Question: We are developing an application which uses google plus share's sdk 1.7.1 .It was working fine until we changed the bundle-id in console of google Developers.So we create a new client-id,the it started giving an error 500 in safari after loging in succesfully just before redirecting to the app.we have checked the schema which is correct.This issue does not occurs every time.

We have also set the Url Types both identifier and schema correctly.
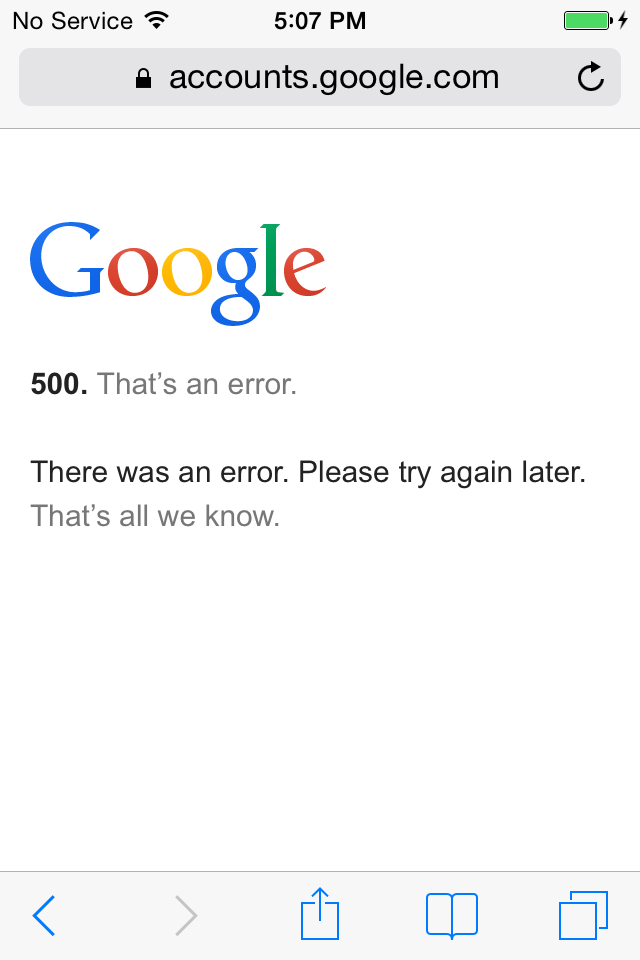
Answer: Just to confirm your steps:
1. Register iOS app in developer console
2. Change app bundle ID
3. Sharing breaks (error 500)
4. You change the bundle identifier associated with the client id shipping in your app
5. Sharing is still broken.
A few things that could break this:
- -